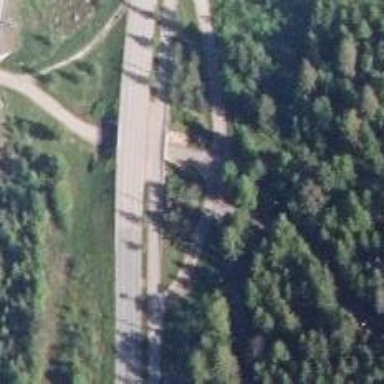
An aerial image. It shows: Cycleway designed for Nordic skiing.